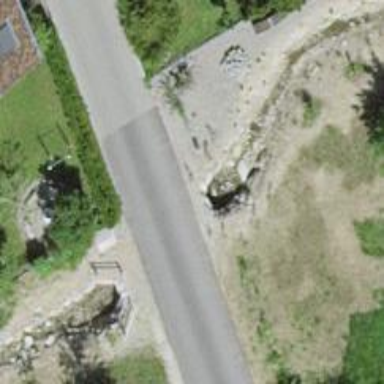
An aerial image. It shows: Culvert tunnel.